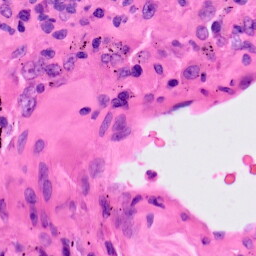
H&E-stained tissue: Lung